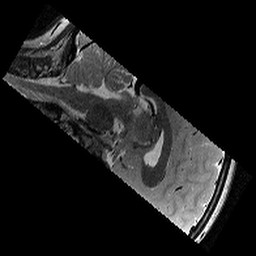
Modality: T2w
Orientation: sagittal
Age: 11
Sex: female
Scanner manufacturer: siemens
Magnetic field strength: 3 T
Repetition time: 9.23 s
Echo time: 0.067 s